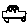
Label: car